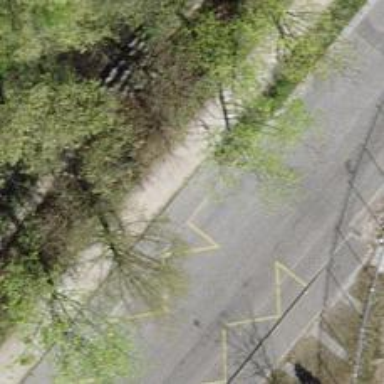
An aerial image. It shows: Footway with asphalt surface and crossing.